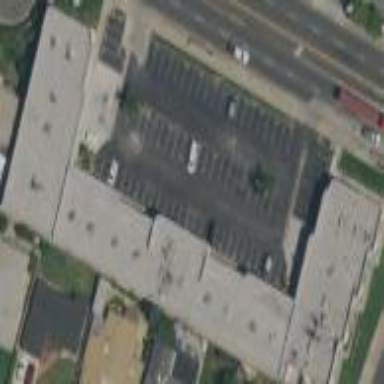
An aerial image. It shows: Retail building.